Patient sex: M
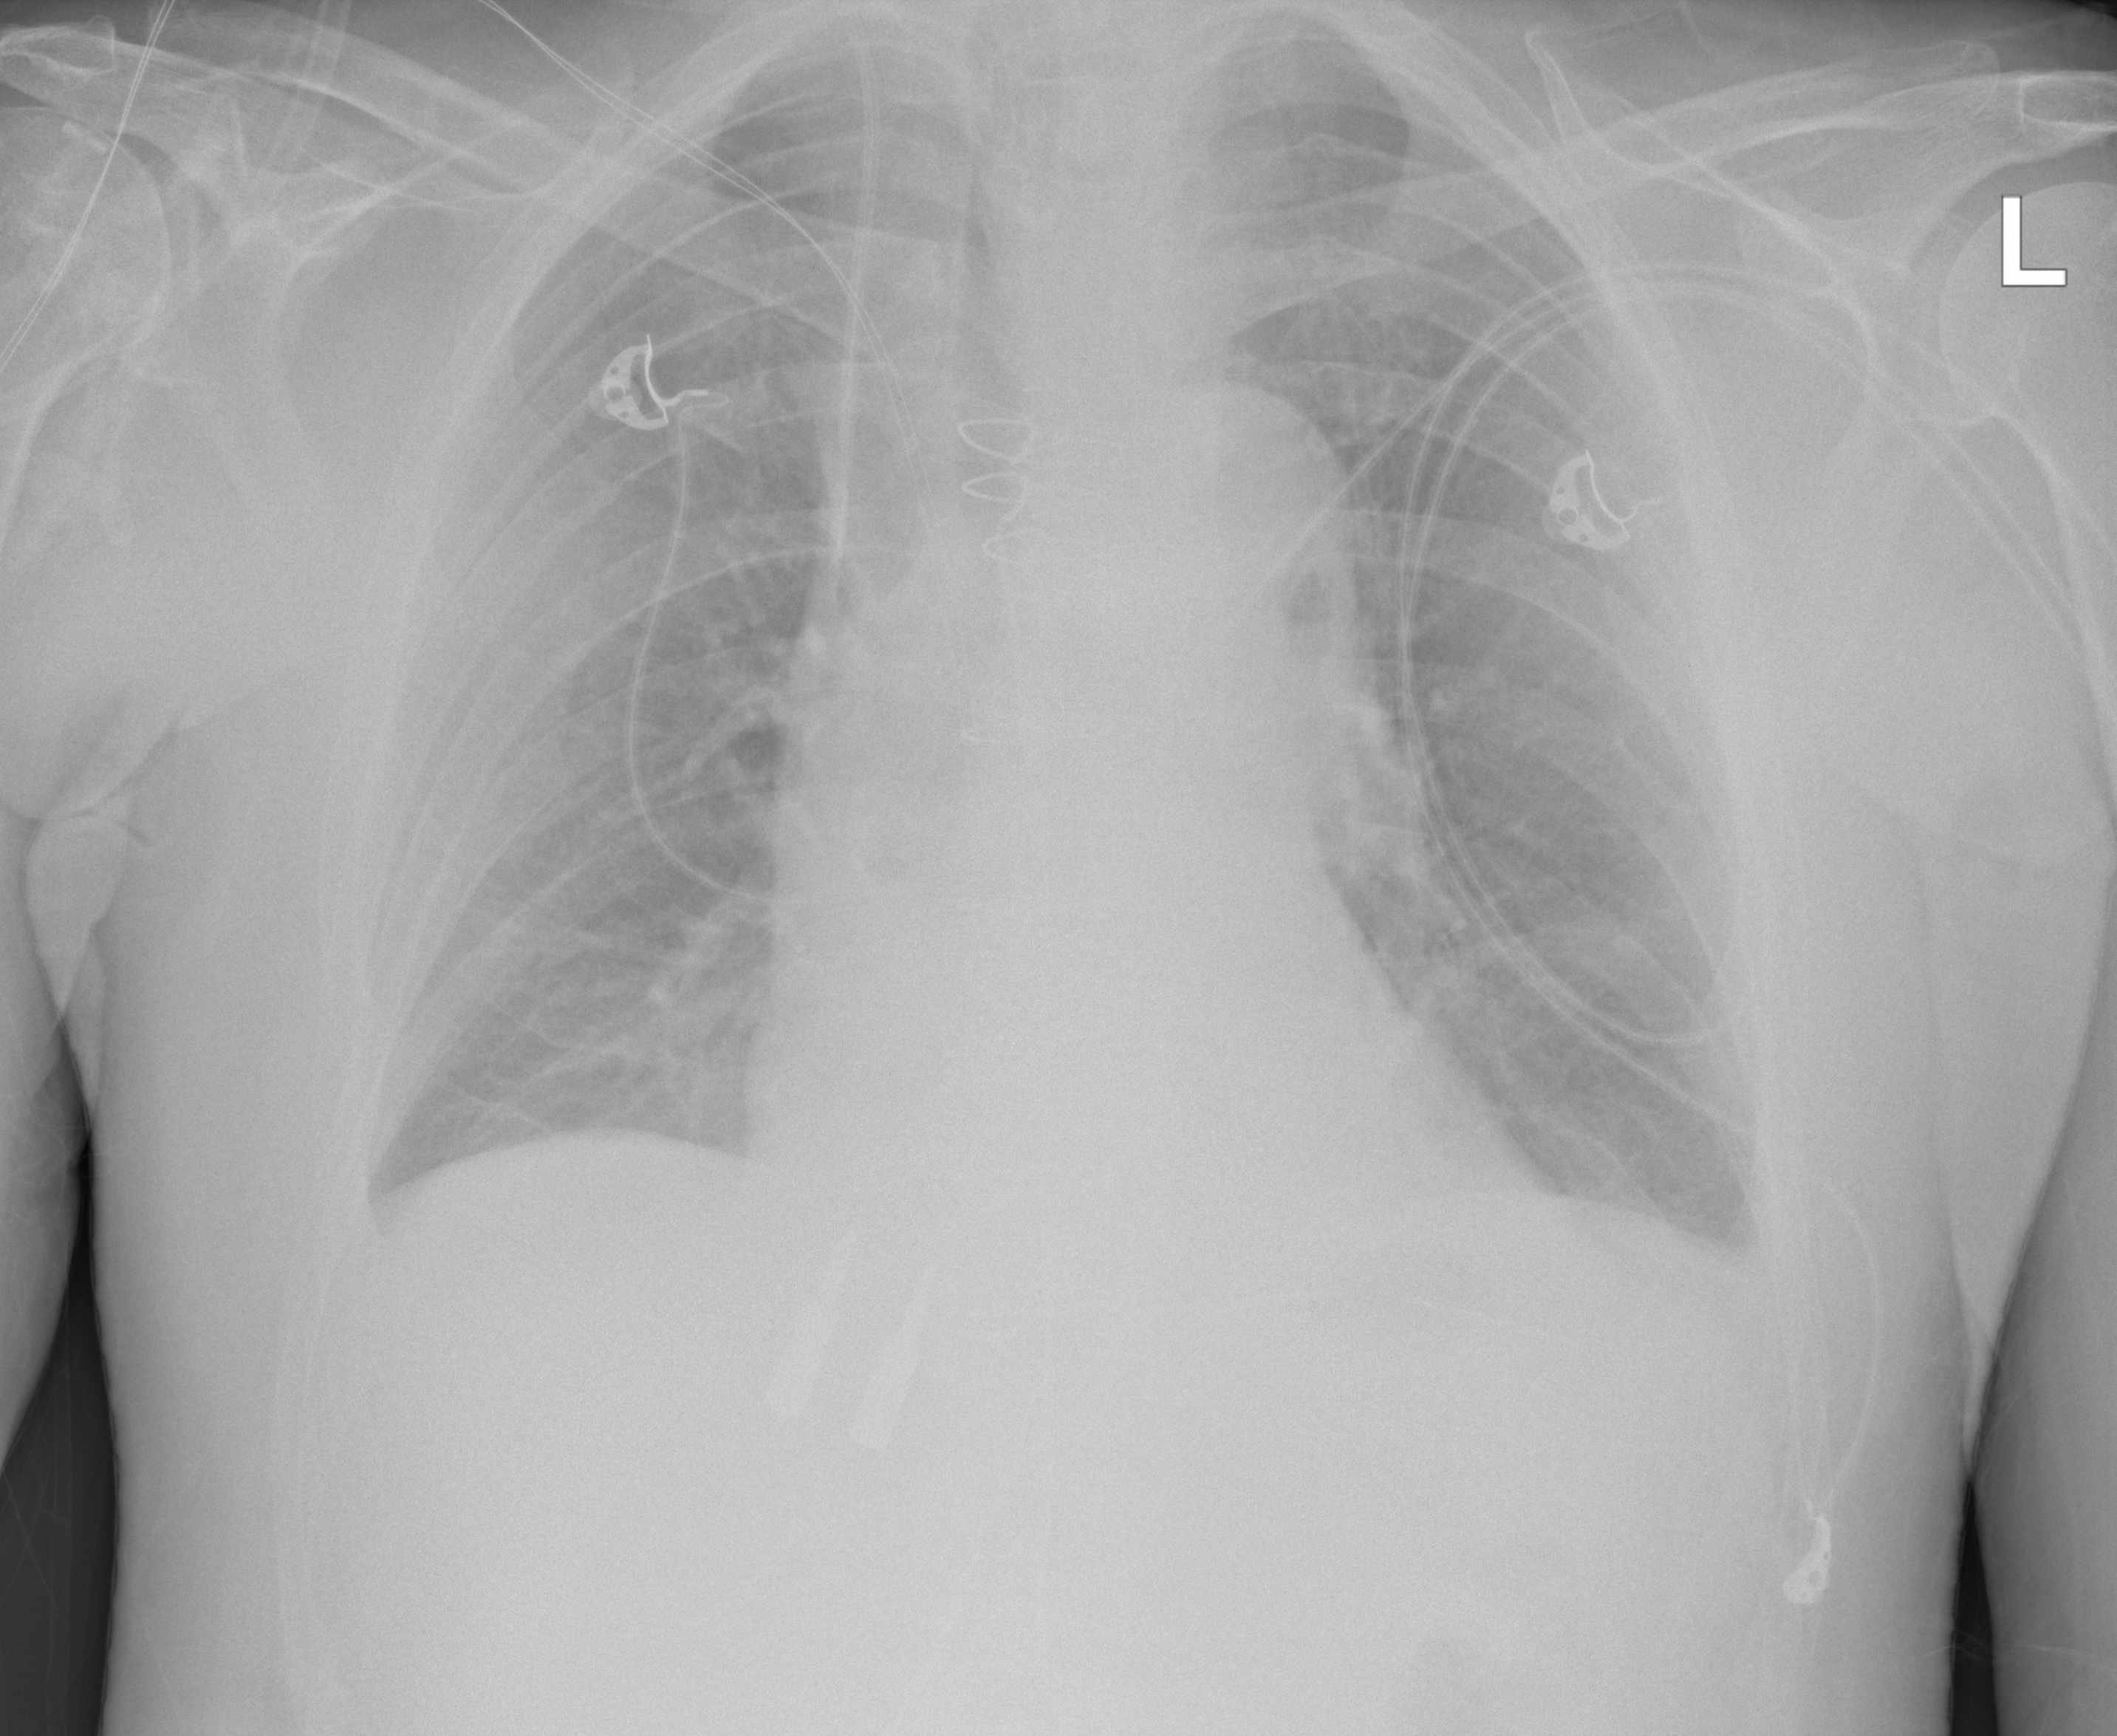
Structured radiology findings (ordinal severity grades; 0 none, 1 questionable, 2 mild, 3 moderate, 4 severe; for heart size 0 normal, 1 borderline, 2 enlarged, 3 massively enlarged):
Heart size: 2
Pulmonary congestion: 2
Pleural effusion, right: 0
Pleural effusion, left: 0
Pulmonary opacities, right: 0
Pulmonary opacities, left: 0
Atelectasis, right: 2
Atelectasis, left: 2